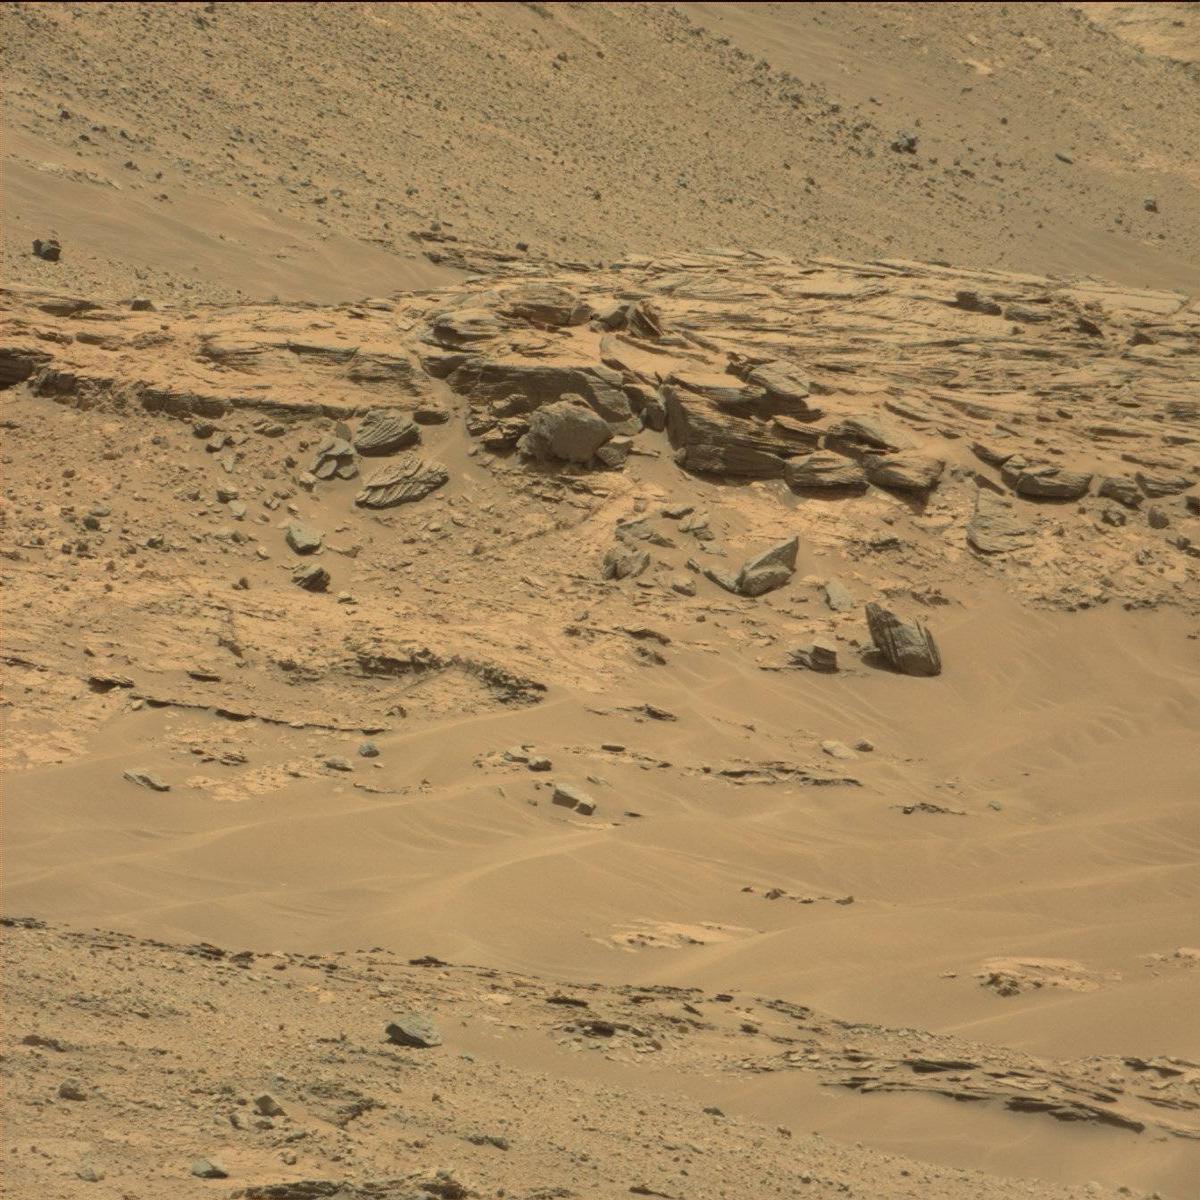
Terrain classes present: Bedrock, Sand / Soil